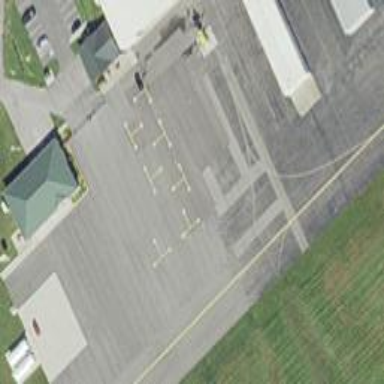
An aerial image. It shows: Apron at the airport.